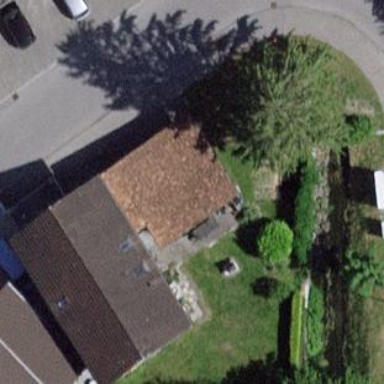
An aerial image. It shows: Garage building.